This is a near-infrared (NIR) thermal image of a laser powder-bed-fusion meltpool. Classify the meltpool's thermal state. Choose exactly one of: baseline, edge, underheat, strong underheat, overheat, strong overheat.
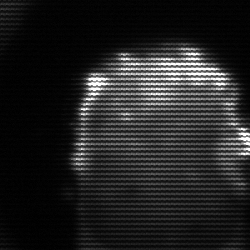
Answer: baseline